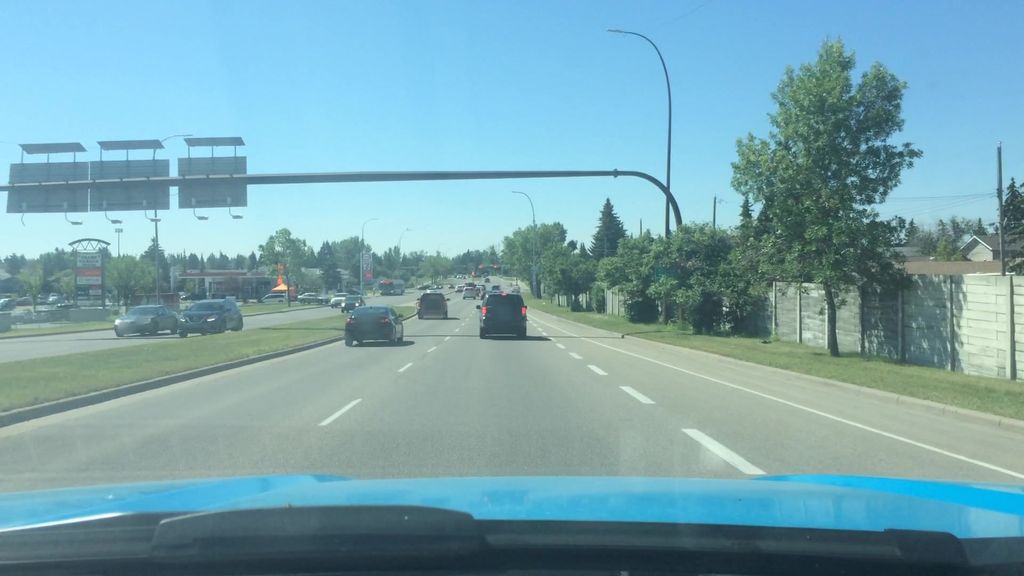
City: calgary